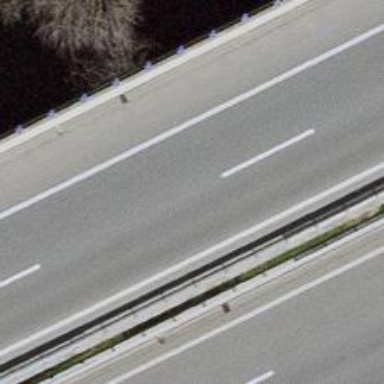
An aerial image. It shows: Motorway bridge with asphalt surface.